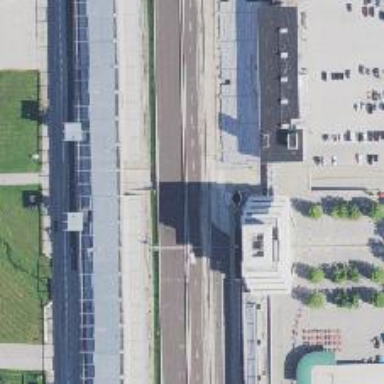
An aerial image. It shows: Motor sport raceway.